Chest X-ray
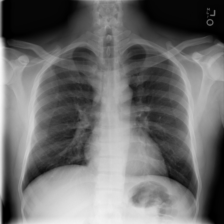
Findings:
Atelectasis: negative
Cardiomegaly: negative
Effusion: negative
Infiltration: positive
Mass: negative
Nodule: negative
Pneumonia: negative
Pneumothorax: negative
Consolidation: negative
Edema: negative
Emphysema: negative
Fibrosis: negative
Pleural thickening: negative
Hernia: negative